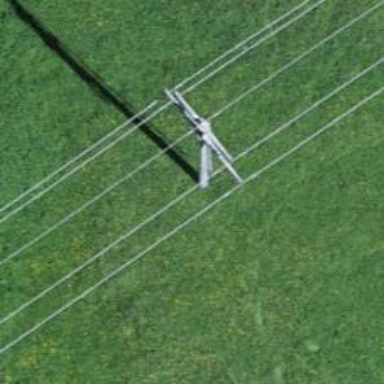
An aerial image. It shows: Power line is depicted.